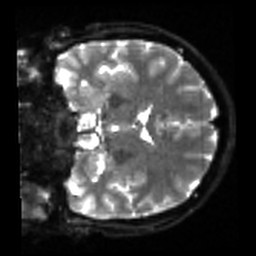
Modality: sbref
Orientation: coronal
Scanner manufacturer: siemens
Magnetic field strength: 3 T
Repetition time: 4 s
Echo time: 0.0594 s